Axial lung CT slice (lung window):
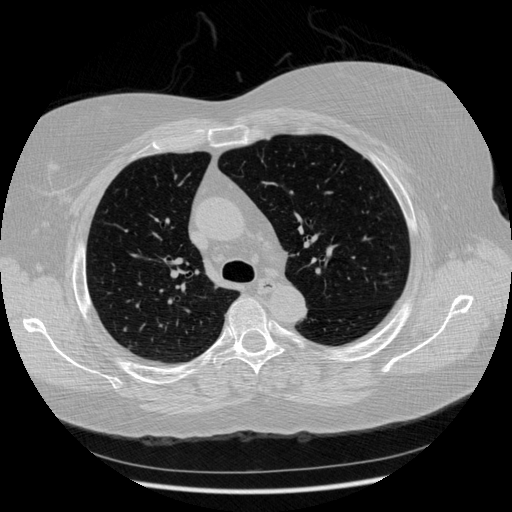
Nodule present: no